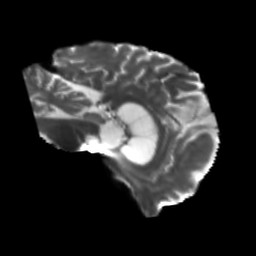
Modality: T2w
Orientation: sagittal
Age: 51
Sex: female
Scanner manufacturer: siemens
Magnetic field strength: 3 T
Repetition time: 5.25 s
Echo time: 0.08 s